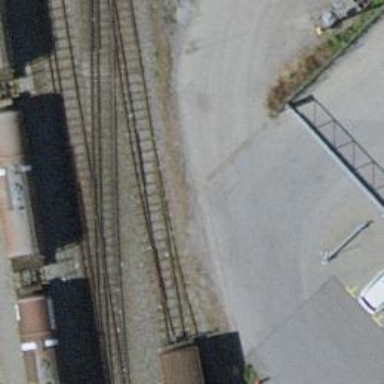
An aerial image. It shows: Railway switch.